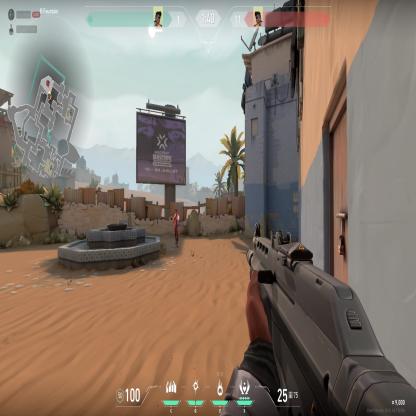
Label: enemy